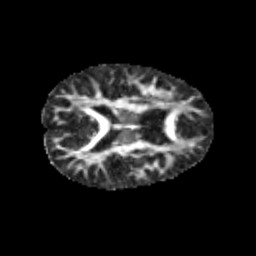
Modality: FA
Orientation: axial
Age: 12
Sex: female
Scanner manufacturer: siemens
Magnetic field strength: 3 T
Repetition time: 3.8 s
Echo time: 0.07 s